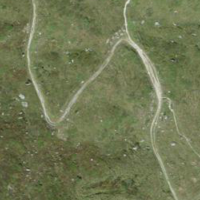
EUNIS habitat code: 26
Species observed at this site:
Marmota marmota
Bistorta vivipara
Cupido minimus
Montifringilla nivalis